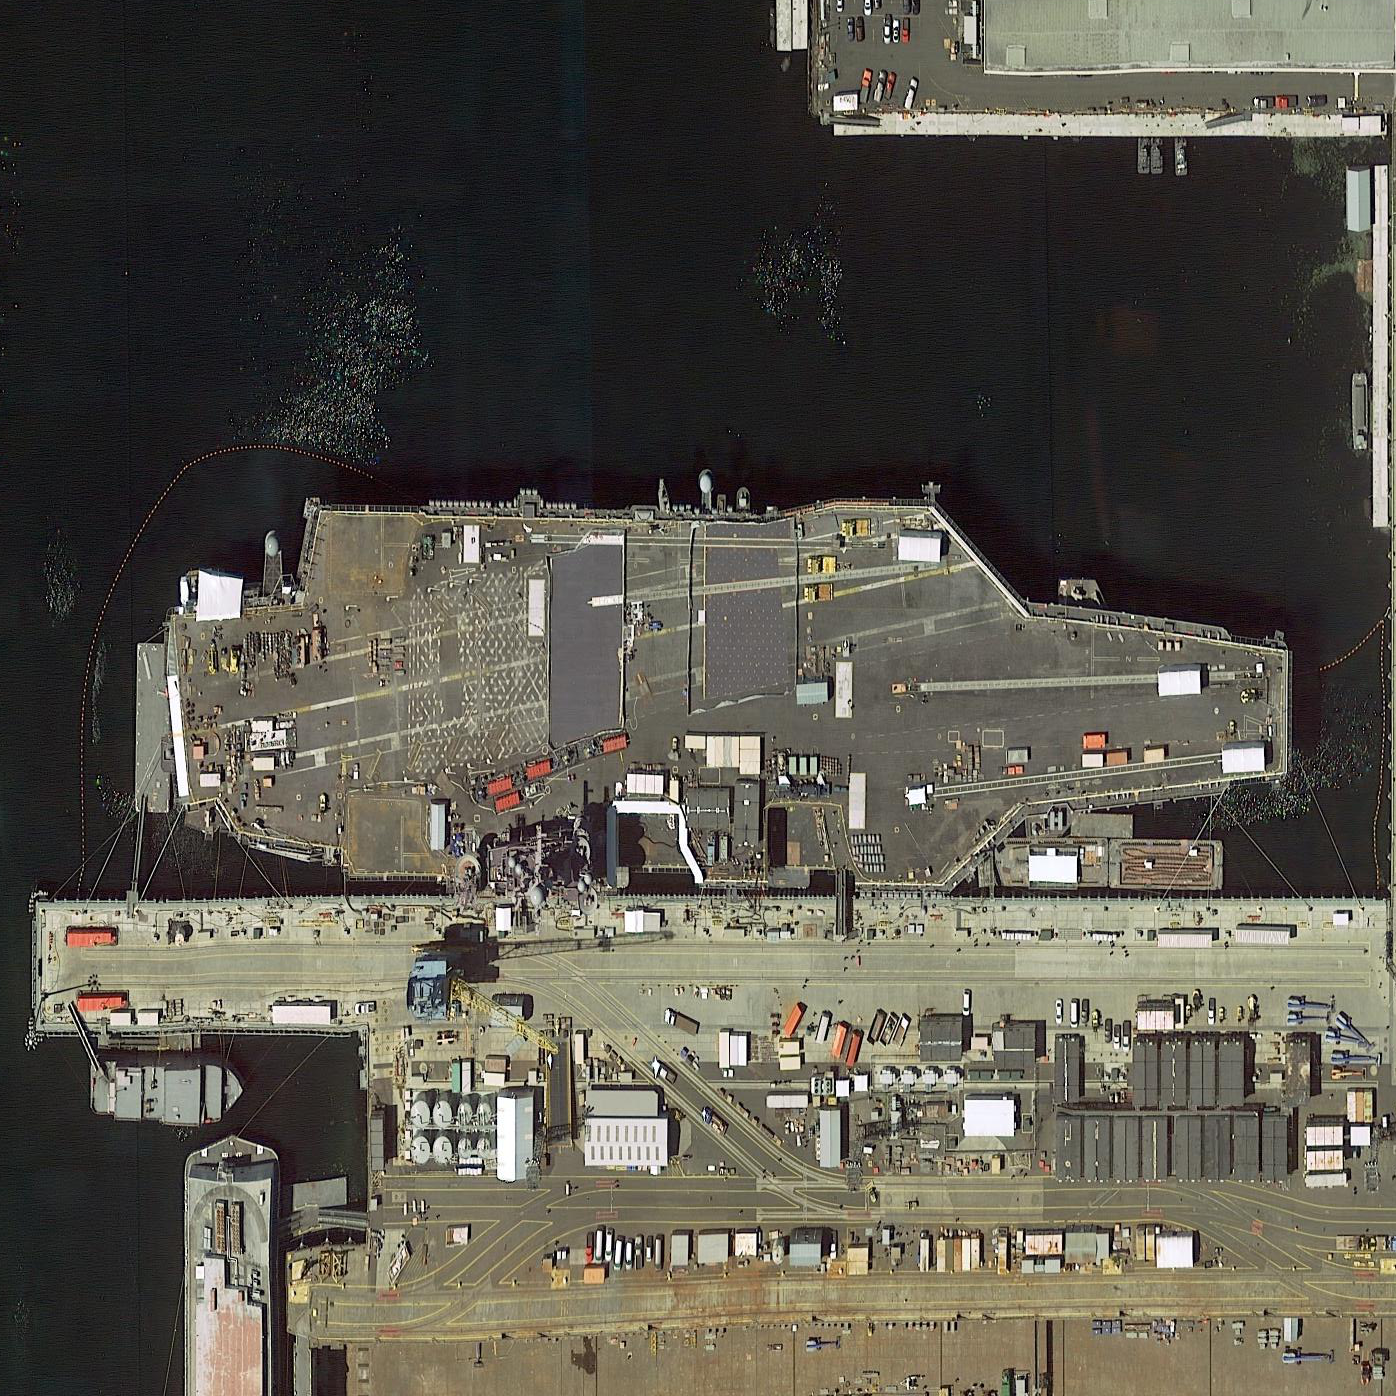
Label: Nimitz-class_aircraft_carrier